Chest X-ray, AP view. Patient: 33 years old, sex M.
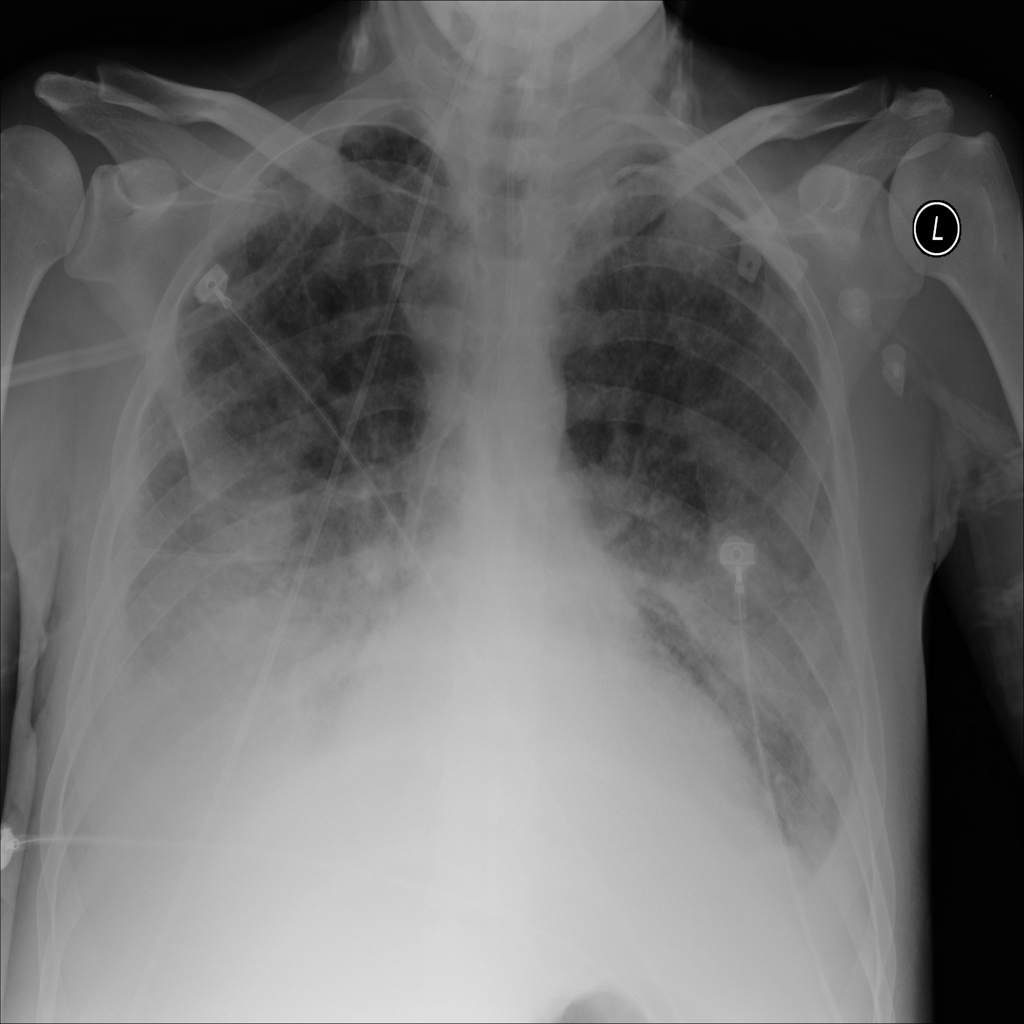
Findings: Infiltration